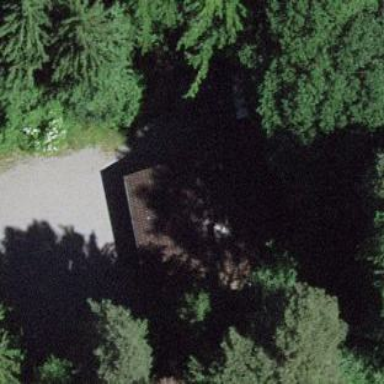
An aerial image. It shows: Cabin.